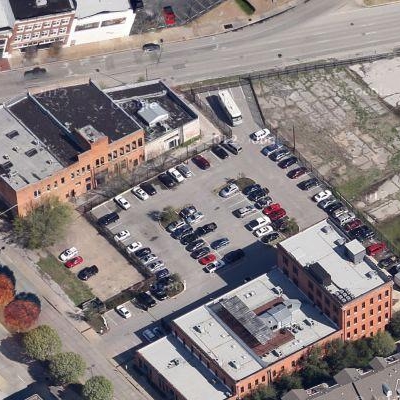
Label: Parking